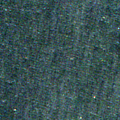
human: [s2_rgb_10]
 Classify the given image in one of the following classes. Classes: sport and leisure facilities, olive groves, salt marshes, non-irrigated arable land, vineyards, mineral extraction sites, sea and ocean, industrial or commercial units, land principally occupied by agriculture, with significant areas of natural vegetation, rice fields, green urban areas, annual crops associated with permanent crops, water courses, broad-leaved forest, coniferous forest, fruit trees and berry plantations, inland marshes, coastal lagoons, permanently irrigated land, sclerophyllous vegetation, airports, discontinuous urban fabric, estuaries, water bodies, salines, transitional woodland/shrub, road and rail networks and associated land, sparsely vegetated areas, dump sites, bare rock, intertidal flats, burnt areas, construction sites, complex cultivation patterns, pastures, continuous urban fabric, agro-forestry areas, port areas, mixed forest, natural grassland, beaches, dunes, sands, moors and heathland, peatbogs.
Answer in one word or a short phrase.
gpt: sea and ocean